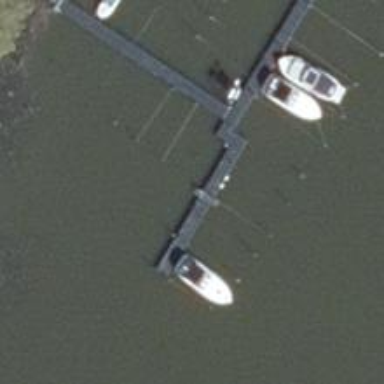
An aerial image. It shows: Man-made pier.